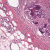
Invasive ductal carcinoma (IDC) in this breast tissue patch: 0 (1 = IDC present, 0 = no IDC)